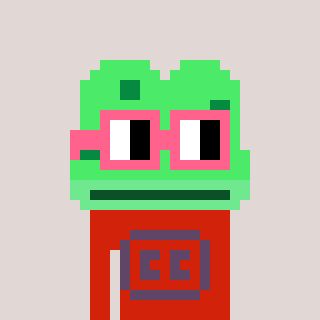
a pixel art character with square pink glasses, a frog-shaped head and a red-colored body on a warm background